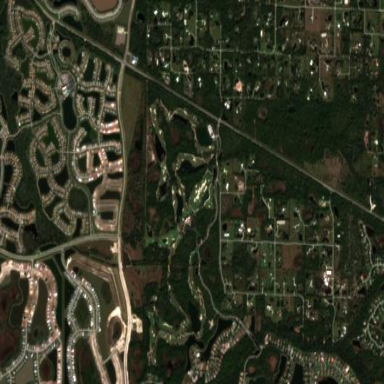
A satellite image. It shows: Golf course surrounded by greenery.